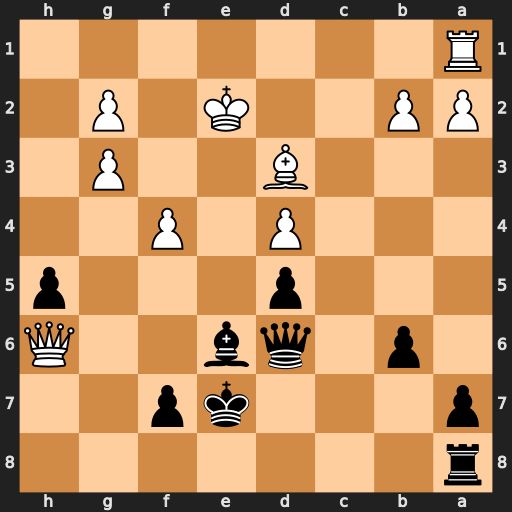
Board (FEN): r7/p3kp2/1p1qb2Q/3p3p/3P1P2/3B2P1/PP2K1P1/R7
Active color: b
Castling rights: -
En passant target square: -
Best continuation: Bg4+ Ke3 Qxh6